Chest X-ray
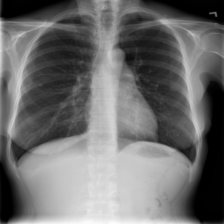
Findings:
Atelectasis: negative
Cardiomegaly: negative
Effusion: negative
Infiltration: negative
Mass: negative
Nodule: negative
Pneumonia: negative
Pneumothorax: negative
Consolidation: negative
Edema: negative
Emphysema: negative
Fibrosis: negative
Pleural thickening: negative
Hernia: negative